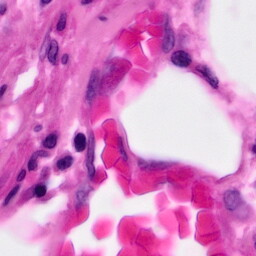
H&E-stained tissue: Pancreatic